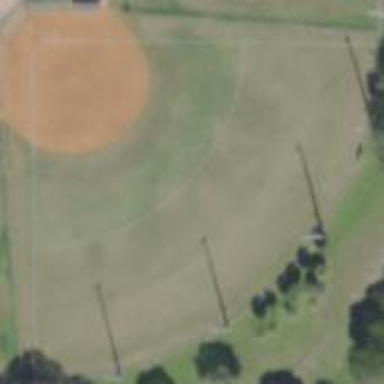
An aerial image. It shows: Baseball pitch enclosed by fence.